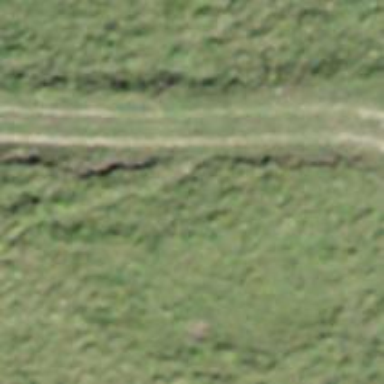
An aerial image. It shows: Track with grade 5 tracktype.